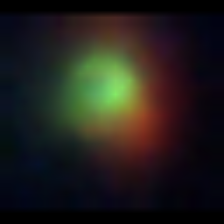
Taxon: NanoPlankton
Group: Other